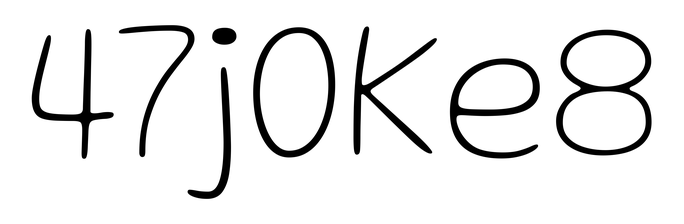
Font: Gluten_Thin